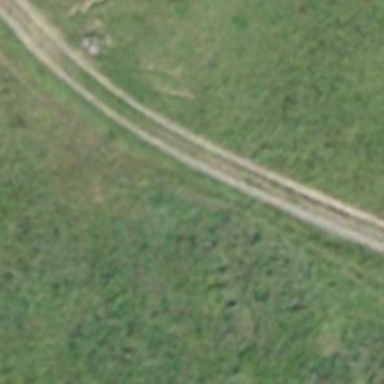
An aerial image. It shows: Track with grade 3 tracktype.